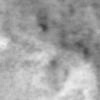
Label: no_change